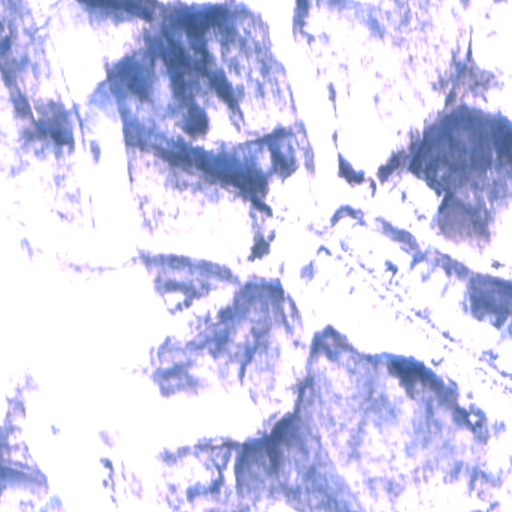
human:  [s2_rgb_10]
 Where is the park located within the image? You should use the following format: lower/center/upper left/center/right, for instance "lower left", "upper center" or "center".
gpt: The park is located in the center right of the image.
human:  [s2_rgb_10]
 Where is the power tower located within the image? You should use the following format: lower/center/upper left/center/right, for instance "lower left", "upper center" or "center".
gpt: The power tower is located in the left of the image.
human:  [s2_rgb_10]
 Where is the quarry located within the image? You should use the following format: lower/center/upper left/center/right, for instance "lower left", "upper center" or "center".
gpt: The quarry is located in the center right of the image.
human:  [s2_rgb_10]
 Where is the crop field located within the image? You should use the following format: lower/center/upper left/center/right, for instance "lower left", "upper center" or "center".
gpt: There is no crop field in the image.